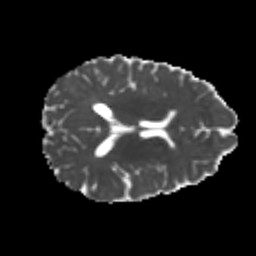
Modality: MD
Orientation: axial
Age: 22
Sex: female
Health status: healthy
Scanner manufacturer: philips
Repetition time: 7.475 s
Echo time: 0.08753 s